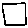
Label: square